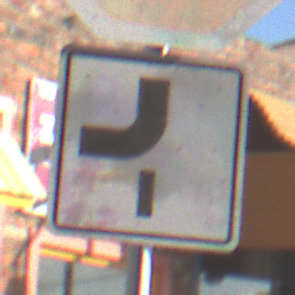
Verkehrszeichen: VerlaufVorfahrtsstrasse7
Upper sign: Stop
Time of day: MorningAfternoon
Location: Outdoor (Special)
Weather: PartlyCloudy
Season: NotSpecified
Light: Natural